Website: bh-photo
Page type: address-validator
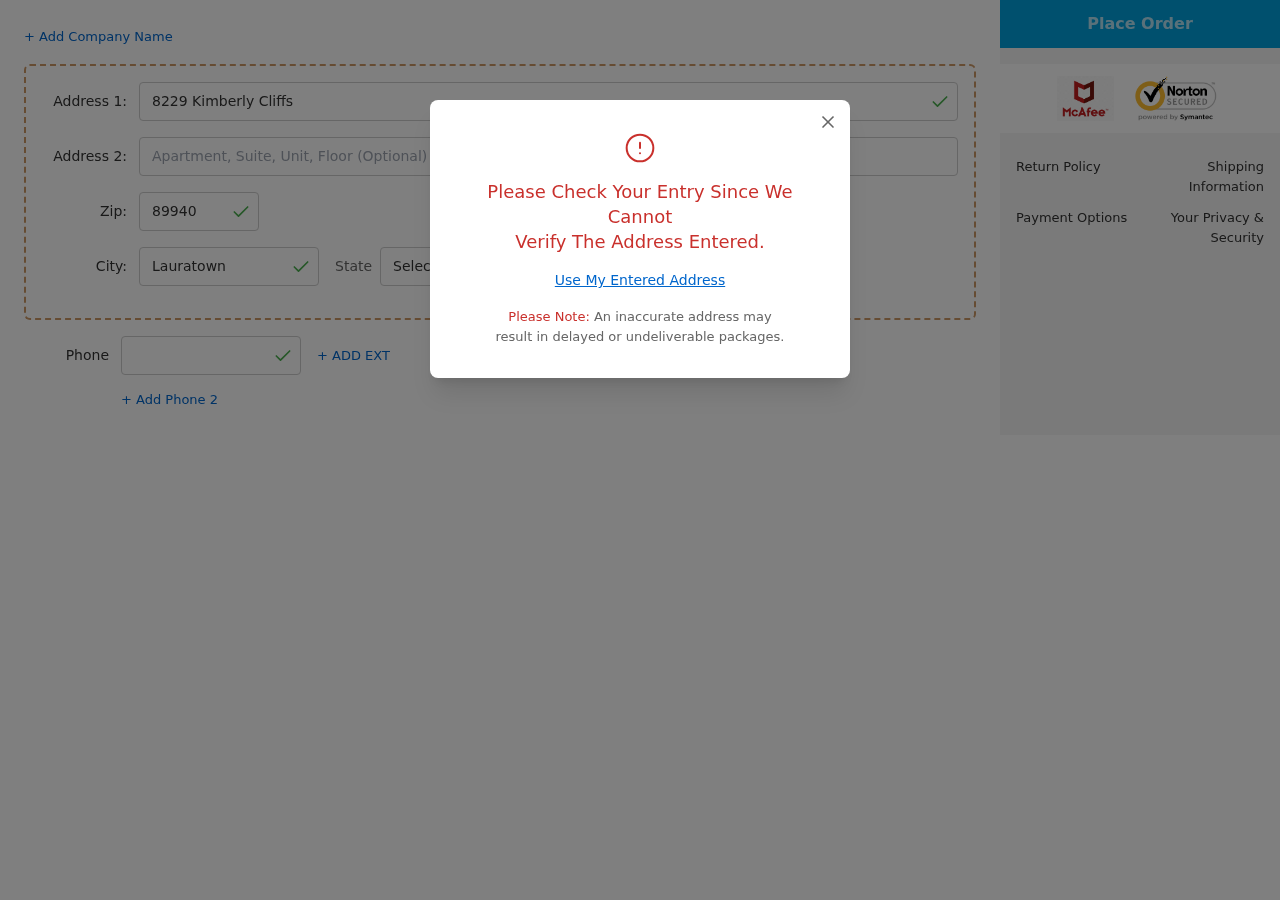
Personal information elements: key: PII_CITY
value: Lauratown
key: PII_PHONE
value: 5193625487
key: PII_POSTCODE
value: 89940
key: PII_STATE_ABBR
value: SC
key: PII_STREET
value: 8229 Kimberly Cliffs